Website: macys
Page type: delivery-shipping
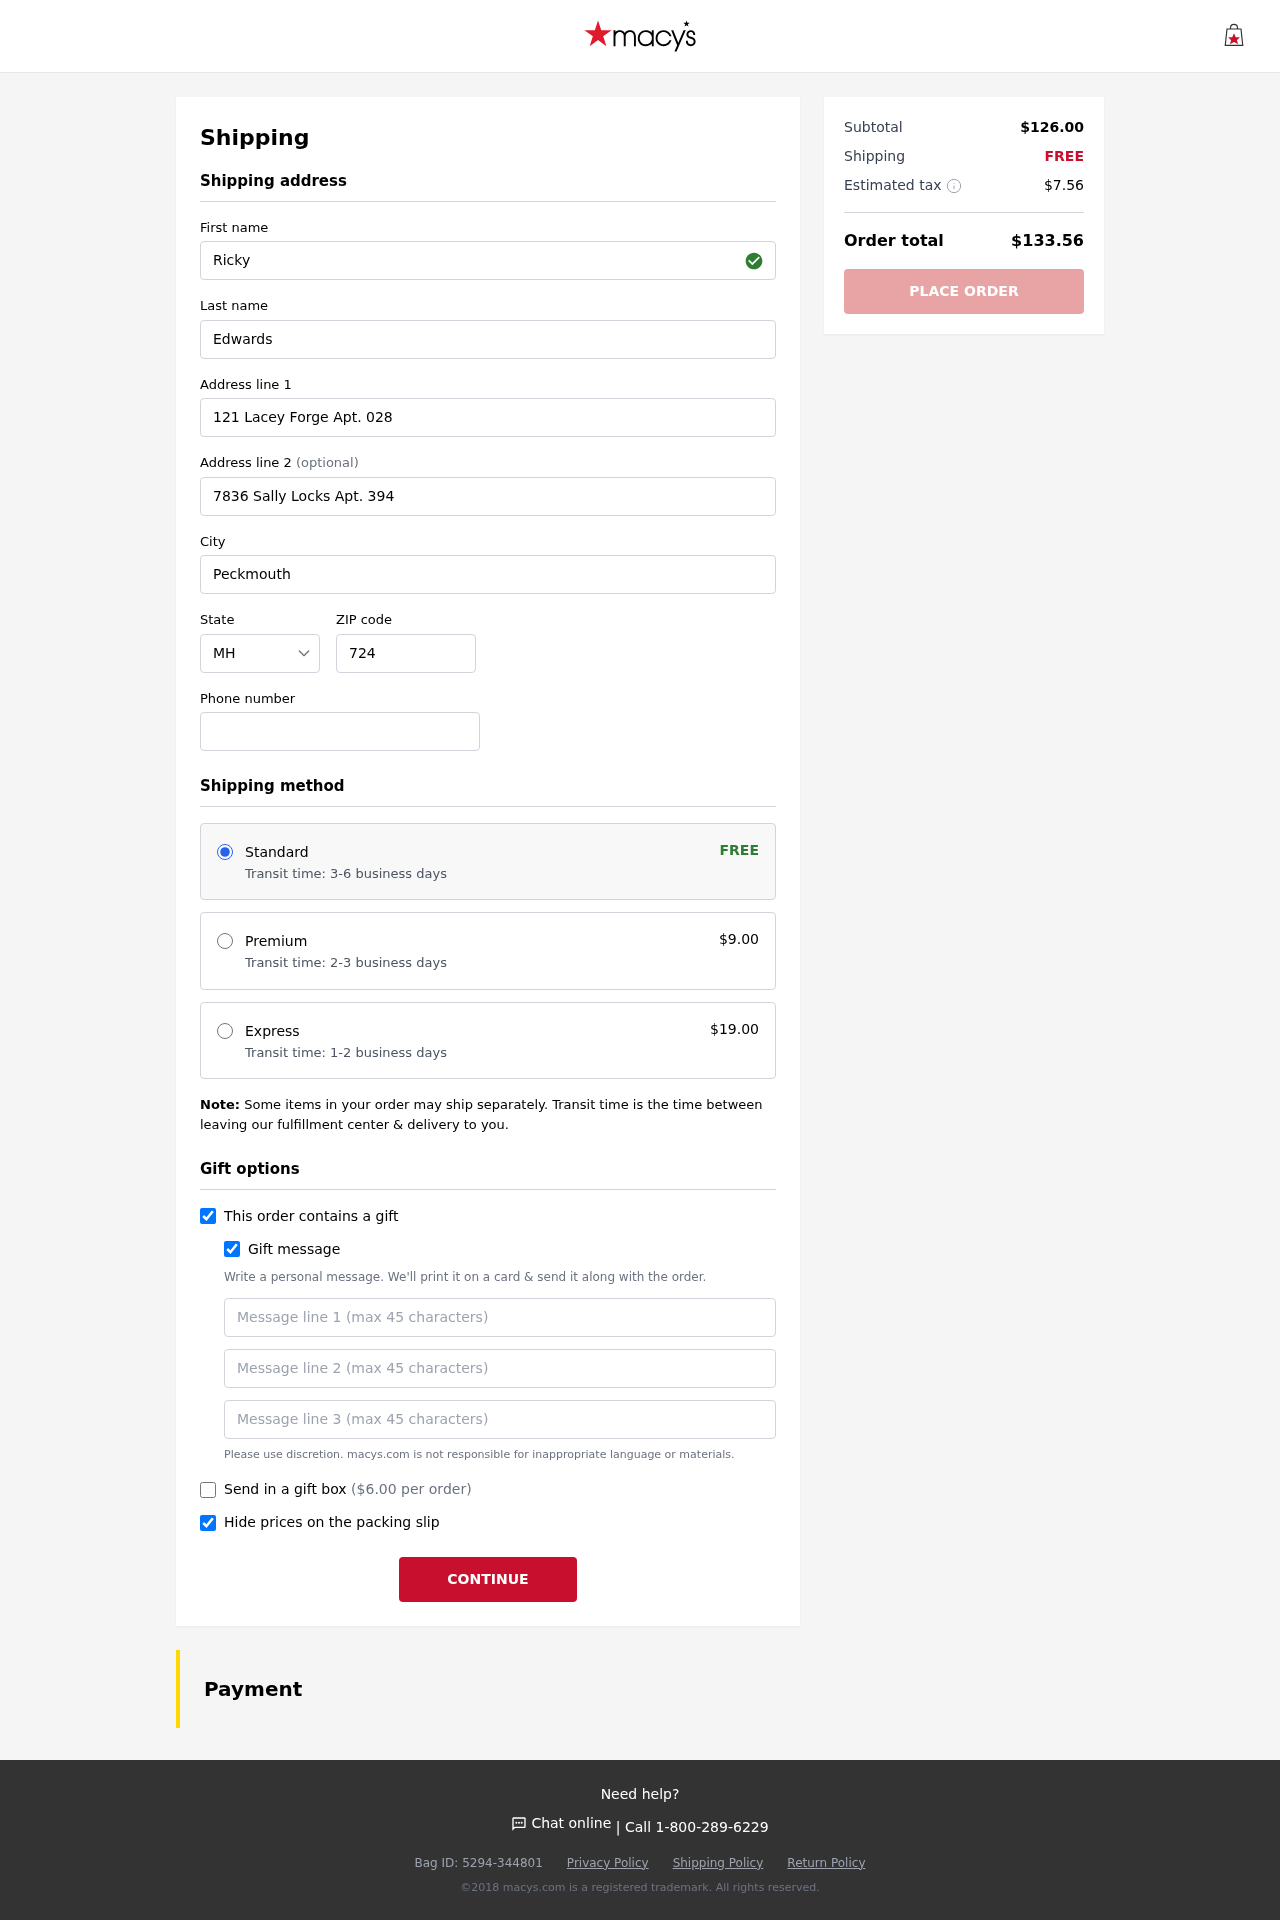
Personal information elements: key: PII_STATE_ABBR
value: MH
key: PII_FIRSTNAME
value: Ricky
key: PII_LASTNAME
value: Edwards
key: PII_STREET
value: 121 Lacey Forge Apt. 028
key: PII_STREET2
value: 7836 Sally Locks Apt. 394
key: PII_CITY
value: Peckmouth
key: PII_POSTCODE
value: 72486
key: PII_PHONE
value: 9976739835
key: PII_GIFT_MESSAGE
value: Hey Brian, I saw these running shoes and immediately thought of you—perfect for your next marathon! Hope they give you that extra boost on the track. Enjoy! Ricky
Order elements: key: ORDER_SHIPPING_STANDARD
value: Transit time: 3-6 business days
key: ORDER_SHIPPING_COST
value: FREE
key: ORDER_SHIPPING_PREMIUM
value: Transit time: 2-3 business days
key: ORDER_SHIPPING_PREMIUM_PRICE
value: $9.00
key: ORDER_SHIPPING_EXPRESS
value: Transit time: 1-2 business days
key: ORDER_SHIPPING_EXPRESS_PRICE
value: $19.00
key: ORDER_GIFT_BOX_PRICE
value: ($6.00 per order)
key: ORDER_SUBTOTAL
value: $126.00
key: ORDER_SHIPPING_COST2
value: FREE
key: ORDER_TAX
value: $7.56
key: ORDER_TOTAL
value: $133.56